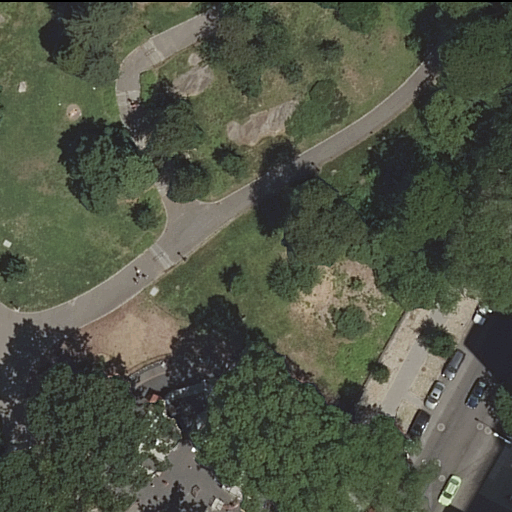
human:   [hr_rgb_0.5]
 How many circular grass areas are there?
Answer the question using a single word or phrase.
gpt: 0

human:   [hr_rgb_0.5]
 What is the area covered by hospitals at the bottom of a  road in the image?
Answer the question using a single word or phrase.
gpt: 10457m2

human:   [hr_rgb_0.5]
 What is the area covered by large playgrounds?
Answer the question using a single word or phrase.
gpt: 588m2

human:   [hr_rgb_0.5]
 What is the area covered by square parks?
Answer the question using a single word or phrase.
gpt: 0m2

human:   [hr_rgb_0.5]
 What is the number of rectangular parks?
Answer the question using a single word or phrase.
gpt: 1

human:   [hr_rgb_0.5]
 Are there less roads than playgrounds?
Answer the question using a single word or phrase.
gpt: no

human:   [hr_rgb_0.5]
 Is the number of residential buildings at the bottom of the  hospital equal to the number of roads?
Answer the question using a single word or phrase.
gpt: no

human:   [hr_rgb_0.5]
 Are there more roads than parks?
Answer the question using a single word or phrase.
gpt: yes

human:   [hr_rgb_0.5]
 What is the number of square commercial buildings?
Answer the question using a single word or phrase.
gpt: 0

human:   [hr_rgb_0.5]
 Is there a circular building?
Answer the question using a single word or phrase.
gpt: no

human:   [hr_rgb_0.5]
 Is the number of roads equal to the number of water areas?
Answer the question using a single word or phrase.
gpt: no

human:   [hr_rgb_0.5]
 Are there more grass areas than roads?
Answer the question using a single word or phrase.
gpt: no

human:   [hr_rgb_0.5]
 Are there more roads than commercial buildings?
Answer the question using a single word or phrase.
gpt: yes

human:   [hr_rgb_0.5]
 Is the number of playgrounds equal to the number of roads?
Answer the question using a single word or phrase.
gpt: no

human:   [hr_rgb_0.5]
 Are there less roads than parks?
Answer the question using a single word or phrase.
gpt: no

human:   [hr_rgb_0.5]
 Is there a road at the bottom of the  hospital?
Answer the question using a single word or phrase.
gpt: no

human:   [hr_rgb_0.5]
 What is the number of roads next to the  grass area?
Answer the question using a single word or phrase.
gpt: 9

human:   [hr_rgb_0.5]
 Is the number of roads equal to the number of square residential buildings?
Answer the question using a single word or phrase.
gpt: no

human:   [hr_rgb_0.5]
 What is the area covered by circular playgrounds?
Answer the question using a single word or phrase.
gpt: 0m2

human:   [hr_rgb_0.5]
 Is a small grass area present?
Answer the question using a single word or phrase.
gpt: no

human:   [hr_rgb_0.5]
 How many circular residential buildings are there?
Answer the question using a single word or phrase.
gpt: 0

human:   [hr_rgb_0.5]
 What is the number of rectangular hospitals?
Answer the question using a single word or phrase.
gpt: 0

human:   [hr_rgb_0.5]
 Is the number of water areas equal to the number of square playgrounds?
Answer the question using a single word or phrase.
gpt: yes

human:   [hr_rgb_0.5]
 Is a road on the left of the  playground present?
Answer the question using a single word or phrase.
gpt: yes

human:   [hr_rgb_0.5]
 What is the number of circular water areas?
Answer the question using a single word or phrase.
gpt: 0

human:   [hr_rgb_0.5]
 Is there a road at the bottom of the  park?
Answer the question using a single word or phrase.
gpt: no

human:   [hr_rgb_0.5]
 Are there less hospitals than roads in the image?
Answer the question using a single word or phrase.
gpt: yes

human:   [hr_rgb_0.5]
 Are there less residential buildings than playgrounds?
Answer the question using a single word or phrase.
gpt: yes

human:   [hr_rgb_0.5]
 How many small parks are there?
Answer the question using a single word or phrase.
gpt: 0

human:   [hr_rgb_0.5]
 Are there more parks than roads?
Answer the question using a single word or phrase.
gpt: no

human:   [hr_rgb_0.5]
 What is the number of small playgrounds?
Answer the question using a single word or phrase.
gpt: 0

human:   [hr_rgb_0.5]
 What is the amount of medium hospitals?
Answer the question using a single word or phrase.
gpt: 0

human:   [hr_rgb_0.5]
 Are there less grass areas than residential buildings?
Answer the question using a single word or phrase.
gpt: no

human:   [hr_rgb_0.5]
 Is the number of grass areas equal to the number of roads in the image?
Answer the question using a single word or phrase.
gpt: no

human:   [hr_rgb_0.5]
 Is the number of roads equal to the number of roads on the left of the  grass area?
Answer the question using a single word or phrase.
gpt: no

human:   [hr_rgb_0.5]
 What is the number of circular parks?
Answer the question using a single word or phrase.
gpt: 0